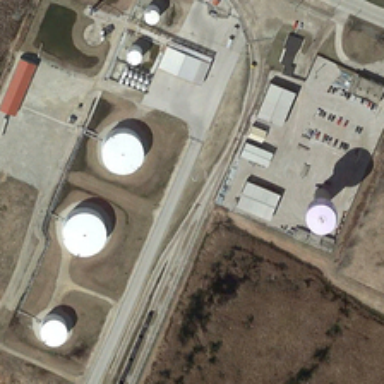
Several storage tanks are near several bareland .